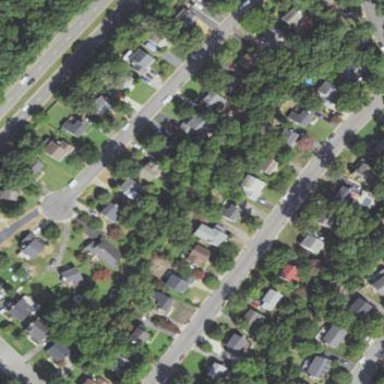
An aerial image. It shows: Residential neighbourhood.